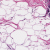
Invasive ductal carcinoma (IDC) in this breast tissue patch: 0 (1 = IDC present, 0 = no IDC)